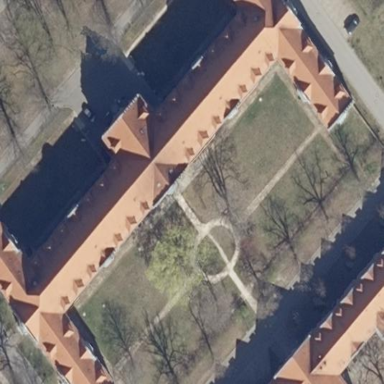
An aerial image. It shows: Hospital building with mansard roof.